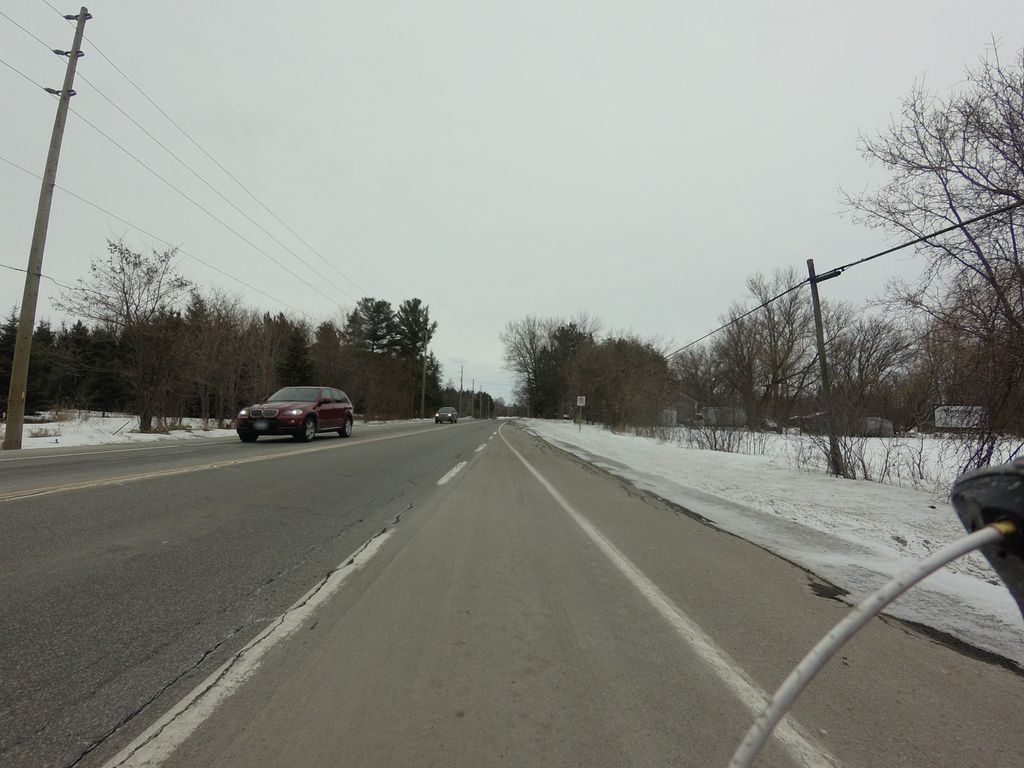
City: ottawa-gatineau